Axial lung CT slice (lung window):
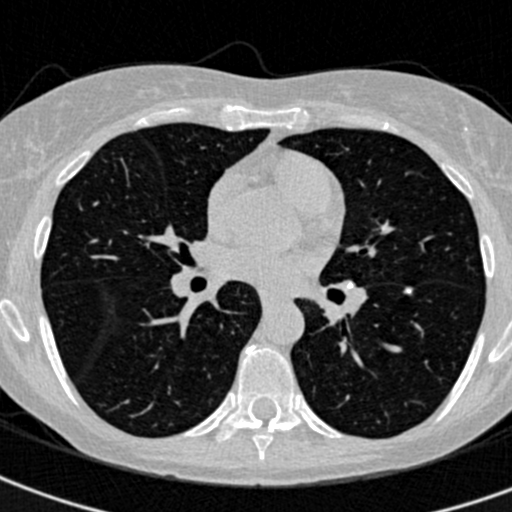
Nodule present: yes
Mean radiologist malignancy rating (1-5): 1